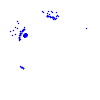
Particle: pion